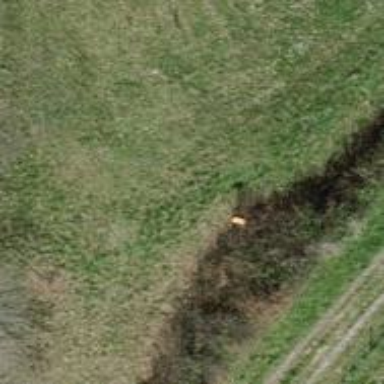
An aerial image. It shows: Pole with roof-covered pipeline marker.